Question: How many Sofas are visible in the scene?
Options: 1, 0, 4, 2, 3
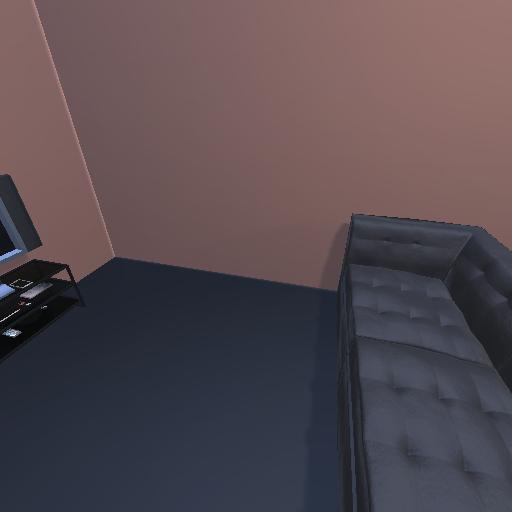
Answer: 1